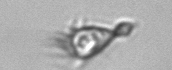
Label: Paratontonia_gracillima